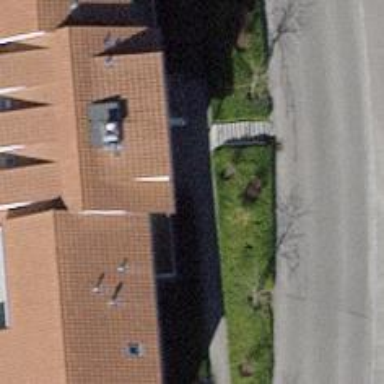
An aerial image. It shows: Set of steps on the road.